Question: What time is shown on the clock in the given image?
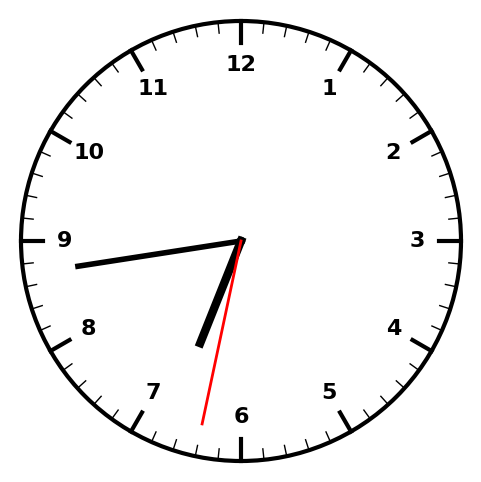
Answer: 06:43:32